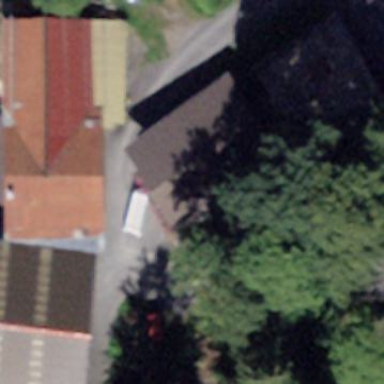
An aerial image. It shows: Garage building.